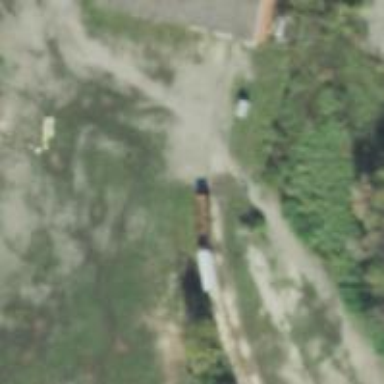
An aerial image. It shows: Abandoned railway spur.